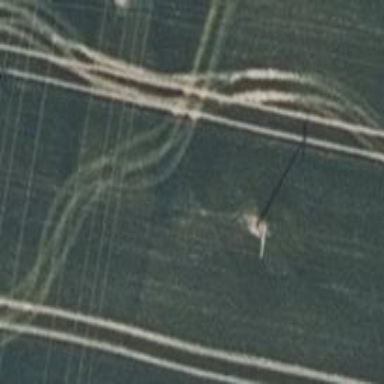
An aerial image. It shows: Minor power line with three cables.